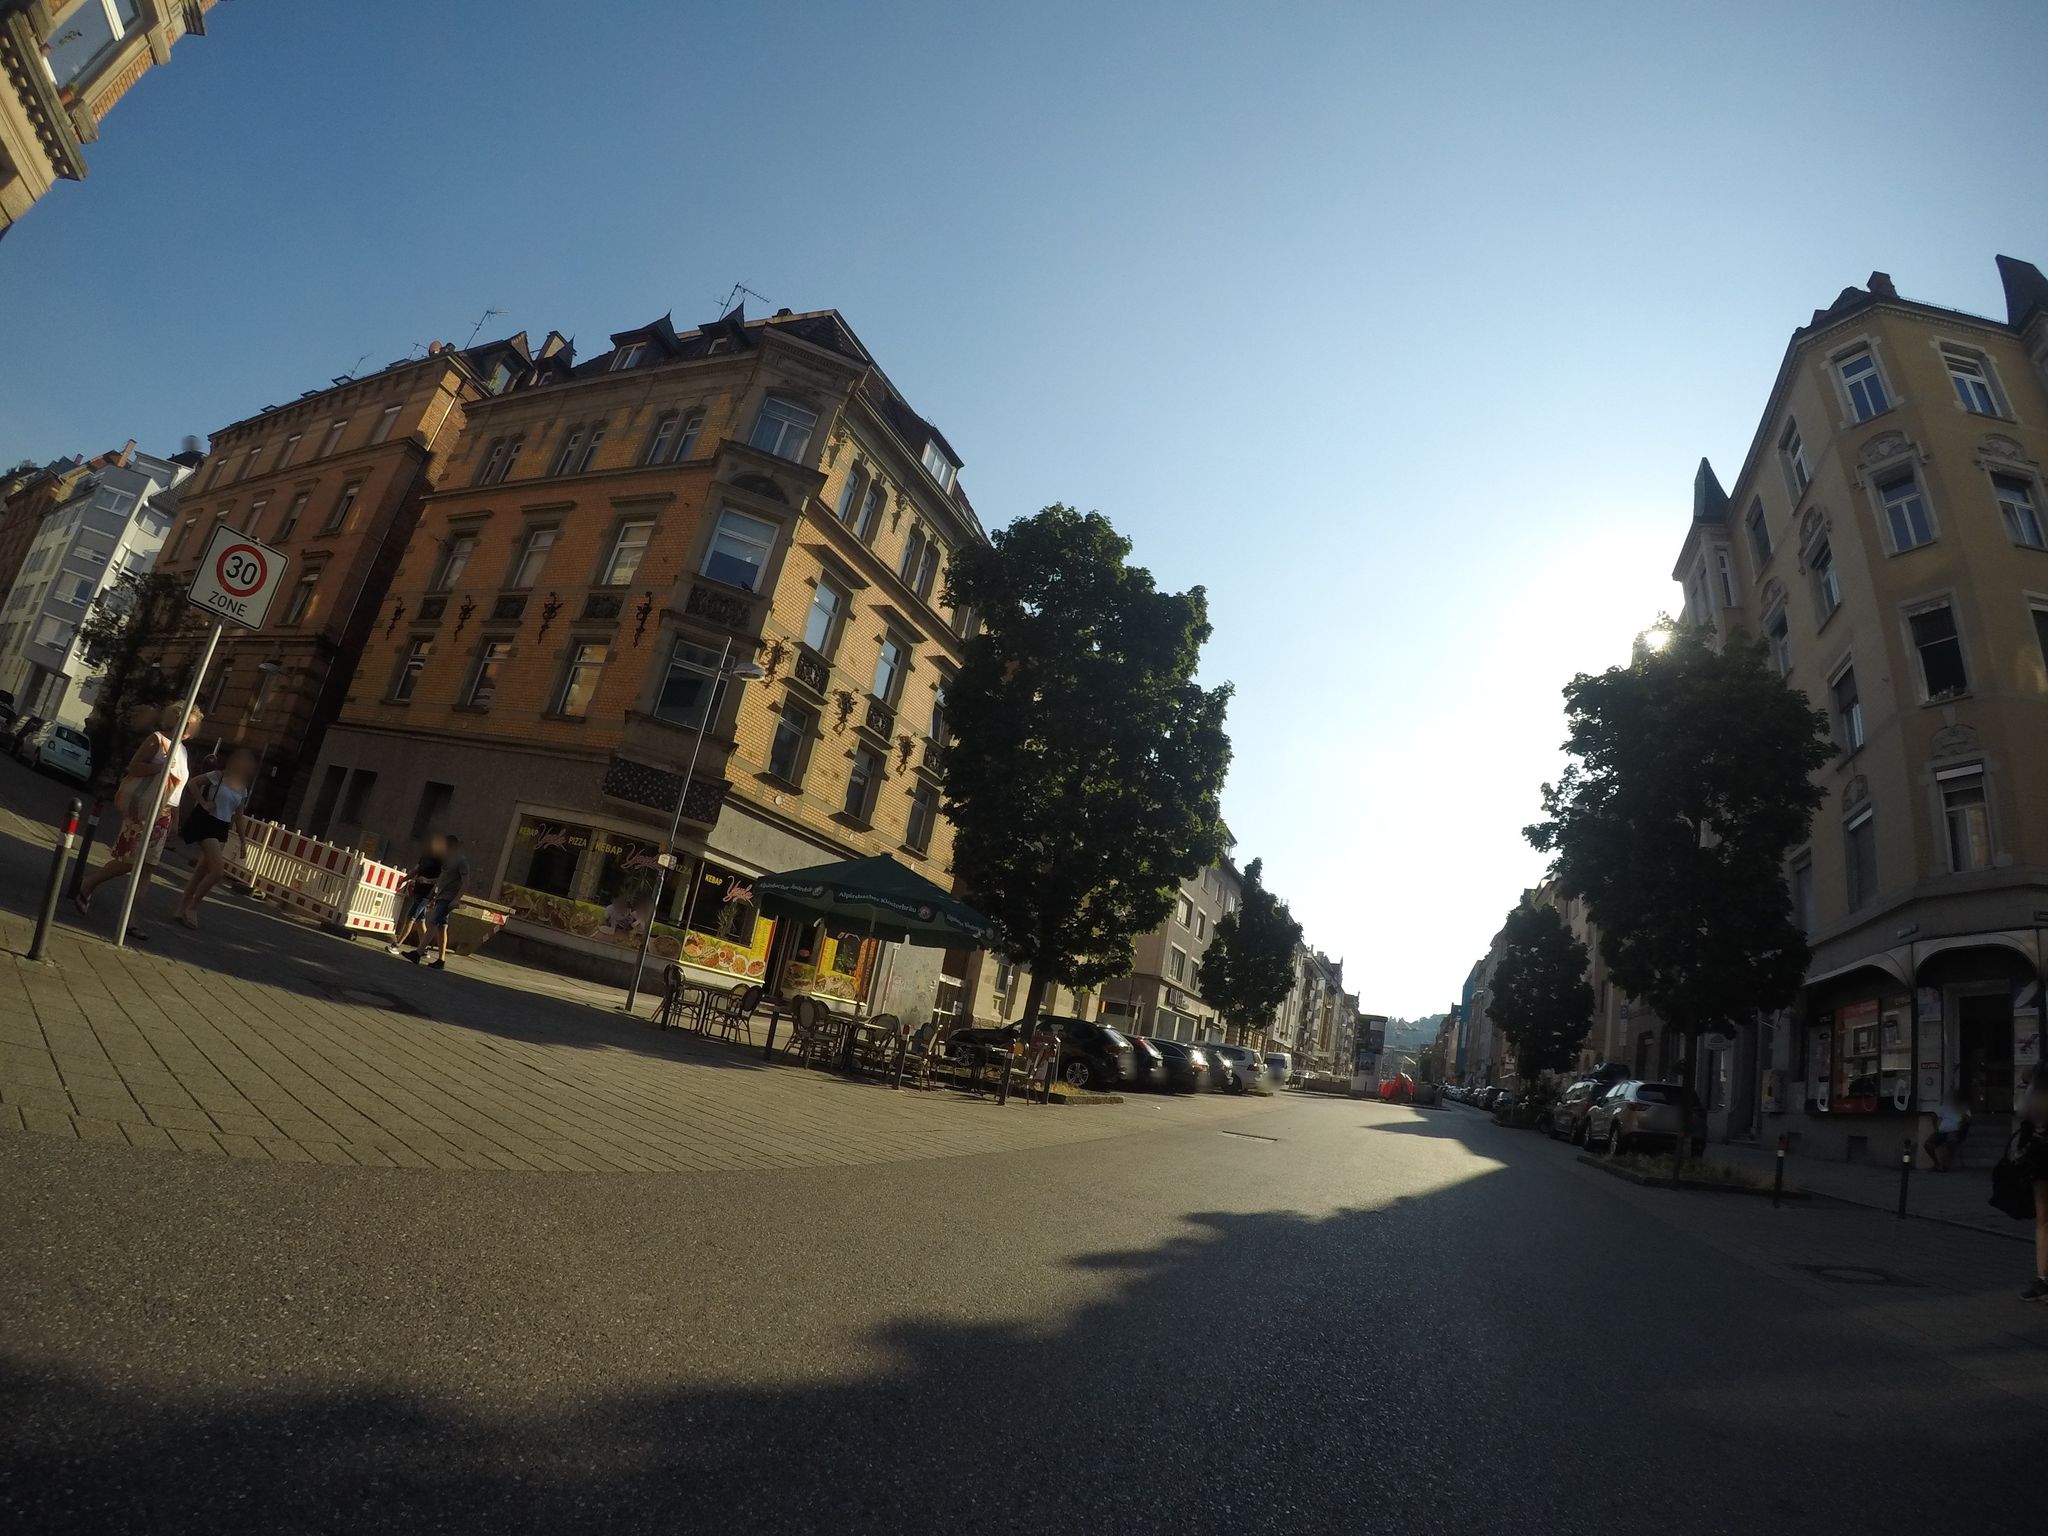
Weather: clear
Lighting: day
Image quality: good
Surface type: driving surface
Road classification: footway, living_street, steps
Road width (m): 8
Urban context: urban centre
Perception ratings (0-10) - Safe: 2.25, Lively: 9.57, Beautiful: 4.57, Boring: 2.44, Depressing: 3.29, Wealthy: 8.25